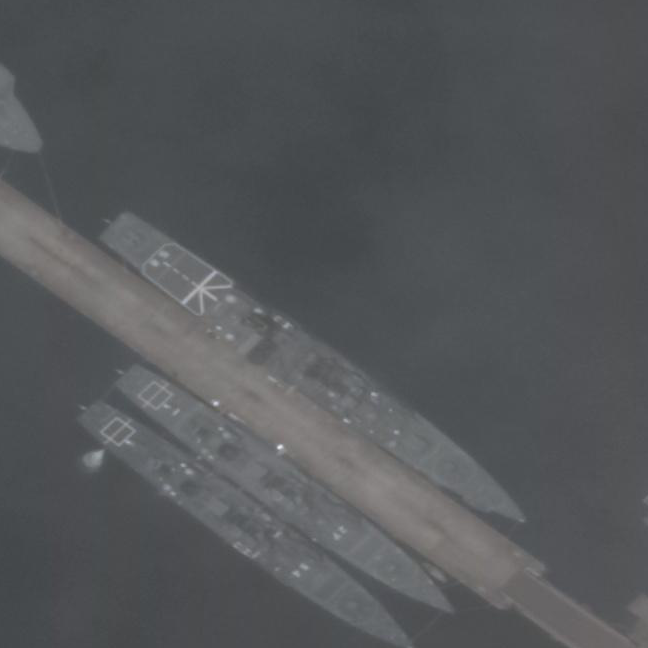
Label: cruiser